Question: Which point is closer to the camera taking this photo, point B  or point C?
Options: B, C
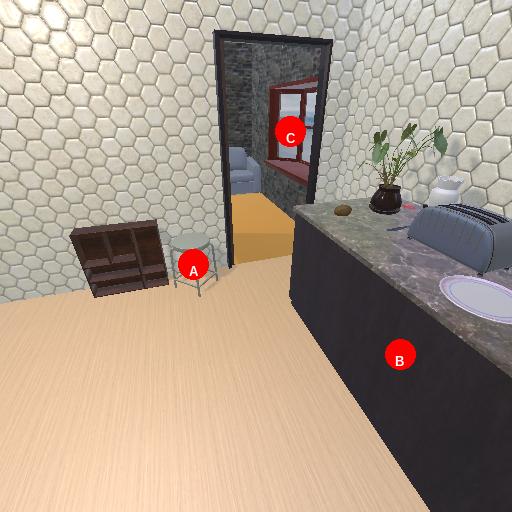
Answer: B